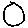
Label: circle